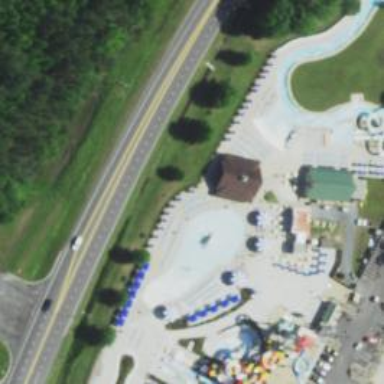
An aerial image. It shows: Water slide attraction.